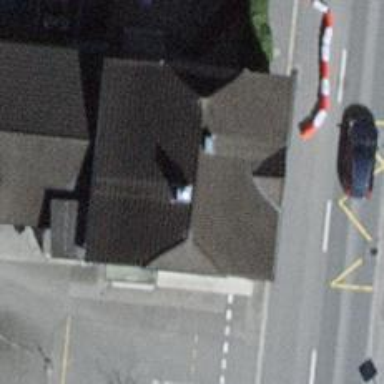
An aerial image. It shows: Restaurant.